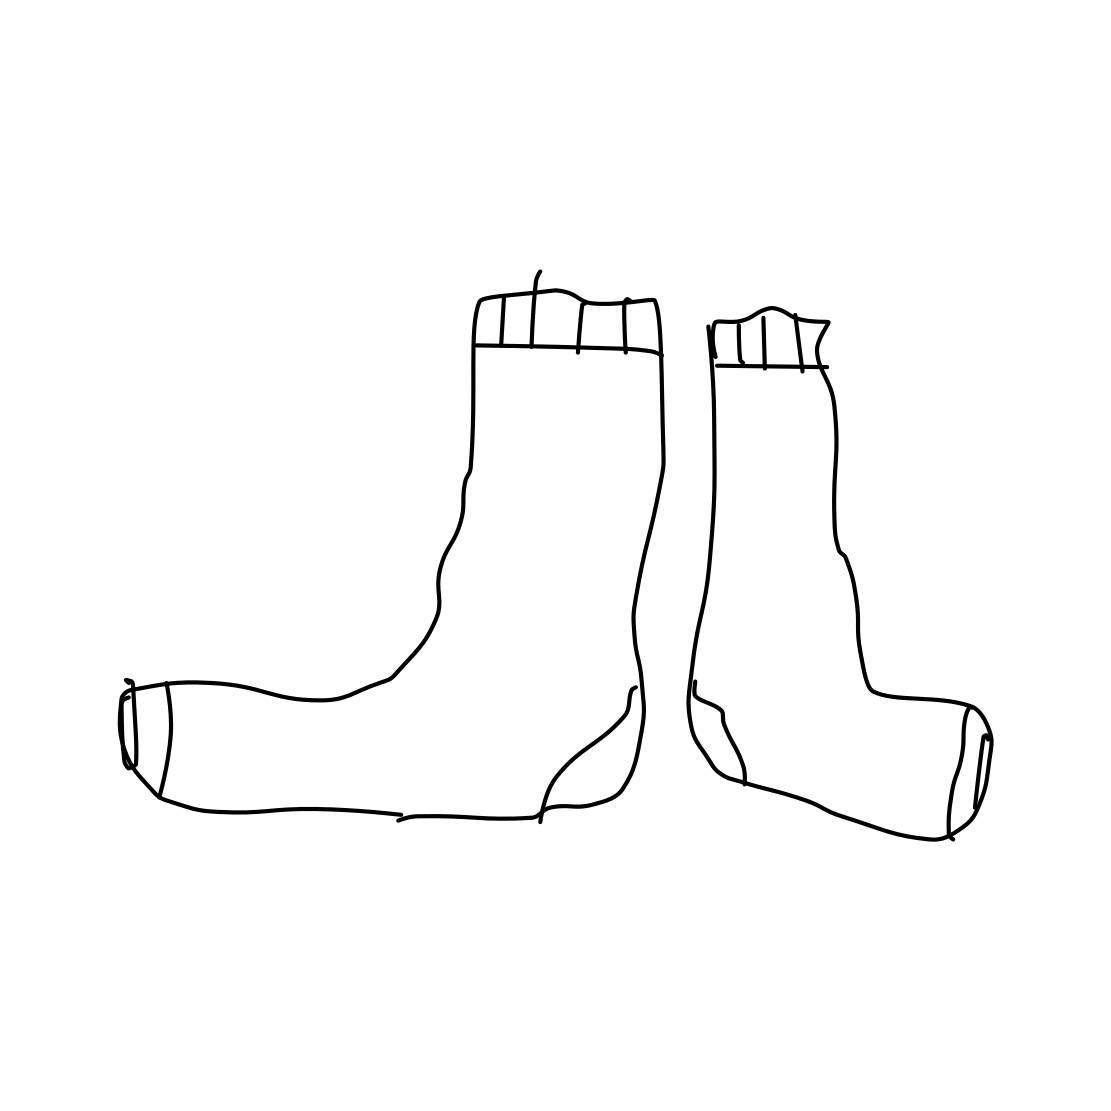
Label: socks